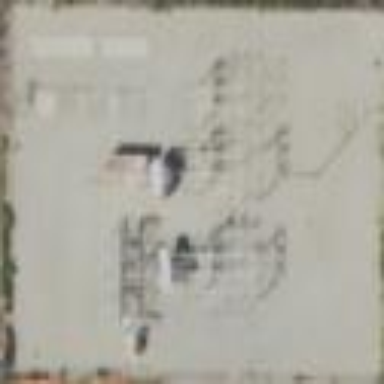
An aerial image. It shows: Power substation.